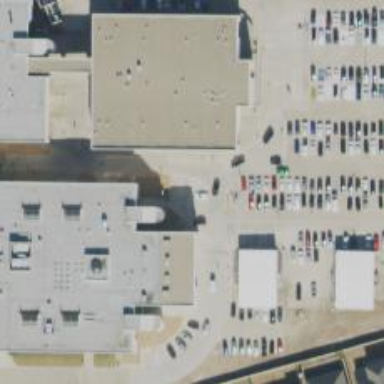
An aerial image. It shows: Parking space.